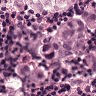
Metastatic tissue present: yes